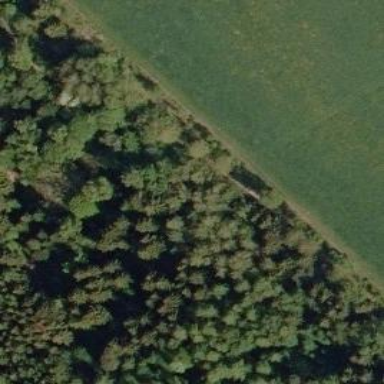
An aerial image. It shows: This image shows arboretum.